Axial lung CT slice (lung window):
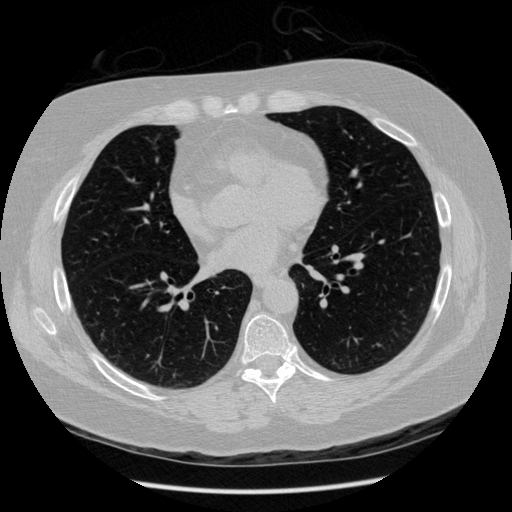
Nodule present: no